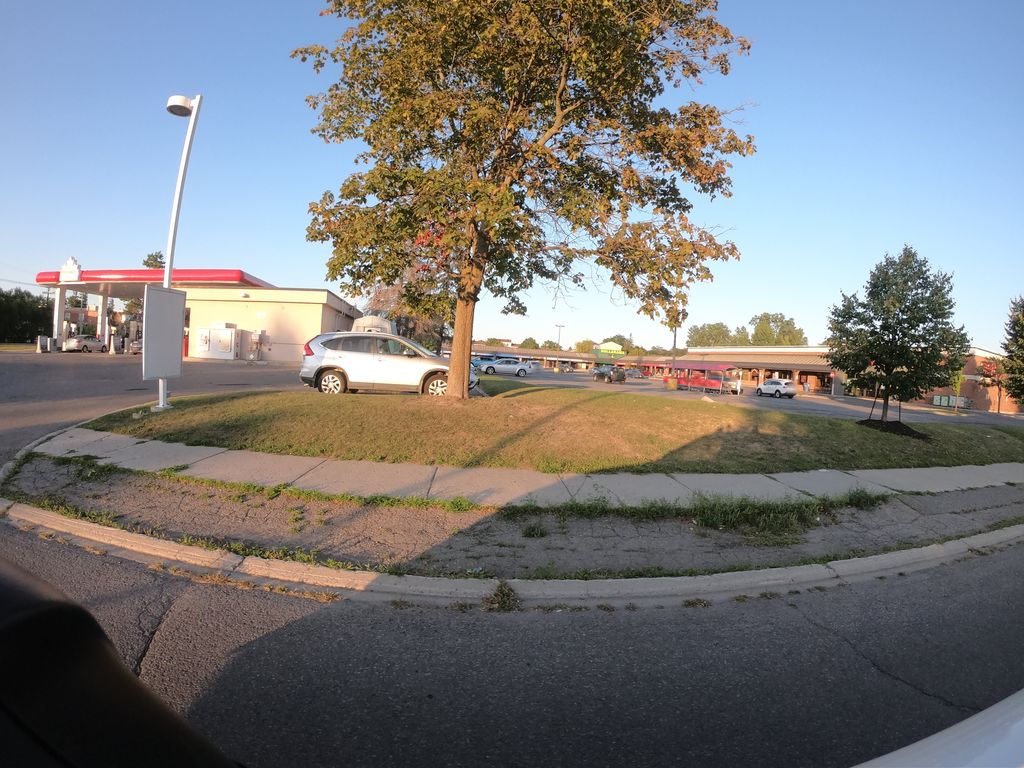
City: ottawa-gatineau